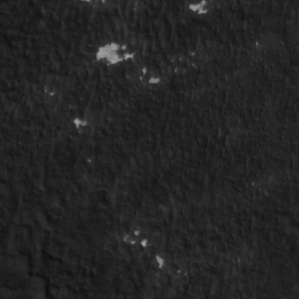
Label: non_frost